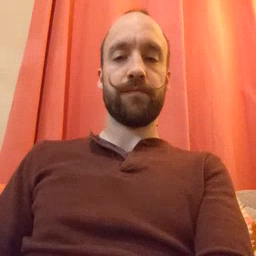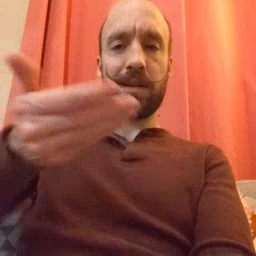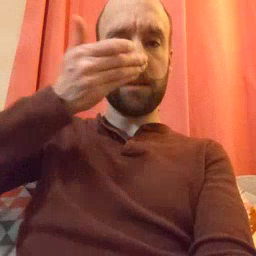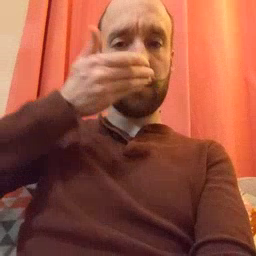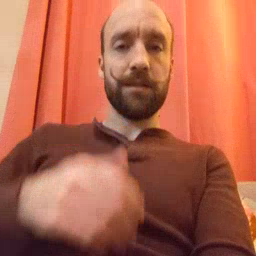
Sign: cereal